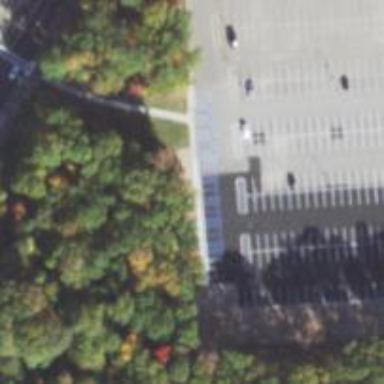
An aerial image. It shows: Parking space is available.